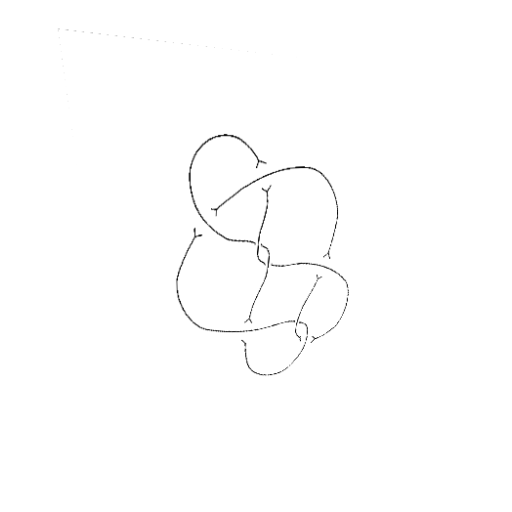
Crossing number: 8